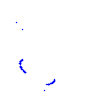
Particle: proton